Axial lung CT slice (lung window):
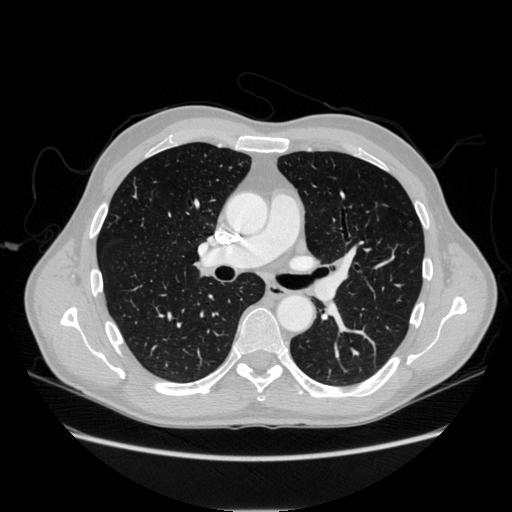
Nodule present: no